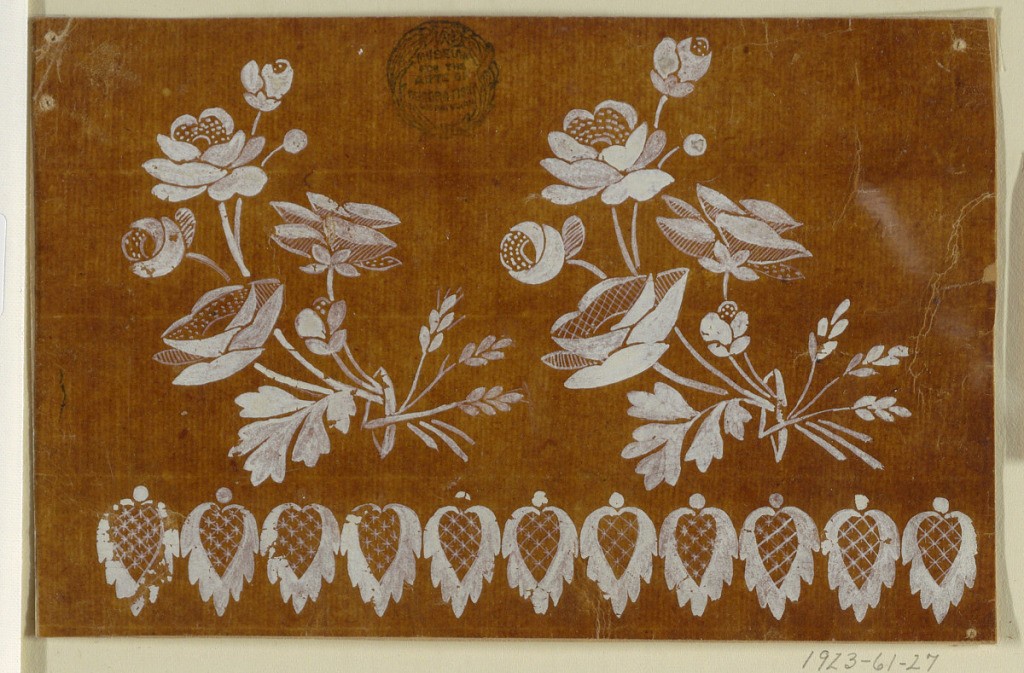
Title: Design for an Embroidery or a Woven Horizontal Border, of the "Fabrique de St. Ruf"
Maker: Fabrique de Saint Ruf, Lyon, France
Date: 1800-1815
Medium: Brush and gouache on glazed tracing paper, laid down on paper
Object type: Drawing
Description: Two bunches of roses which are fastened by ears of grain are shown over a row of lace panels.